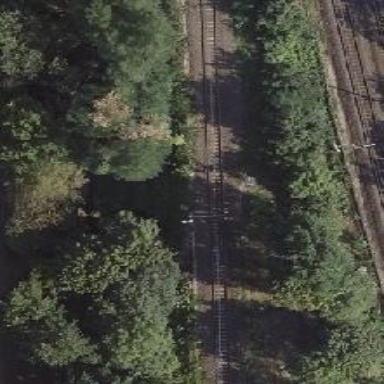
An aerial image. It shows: Electrified railway with contact line running along embankment.